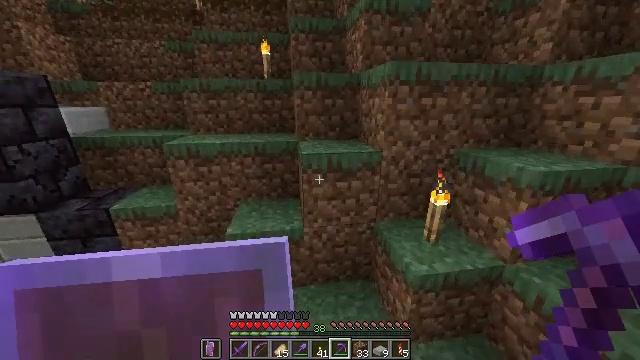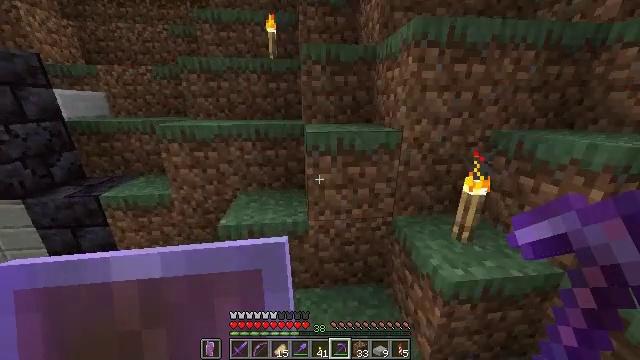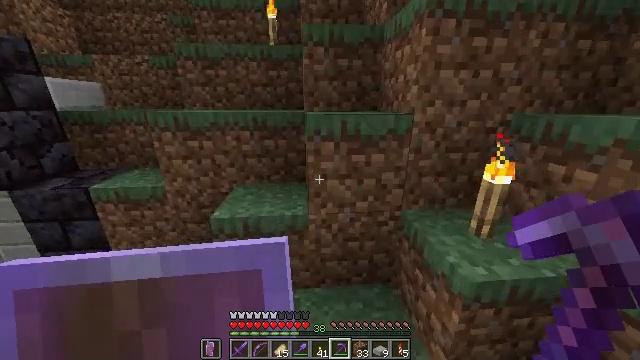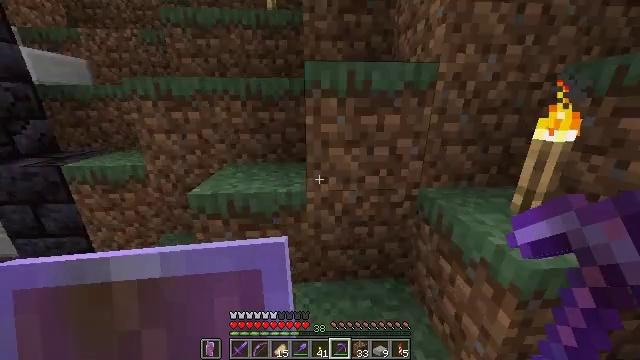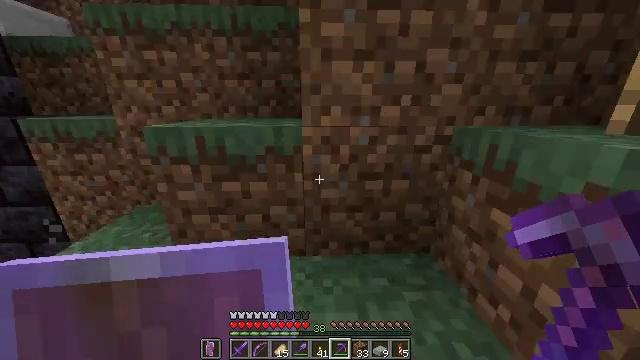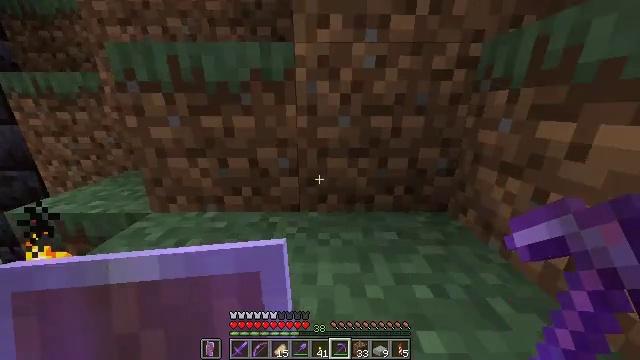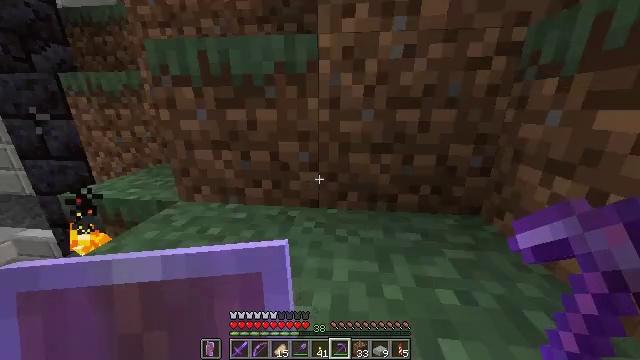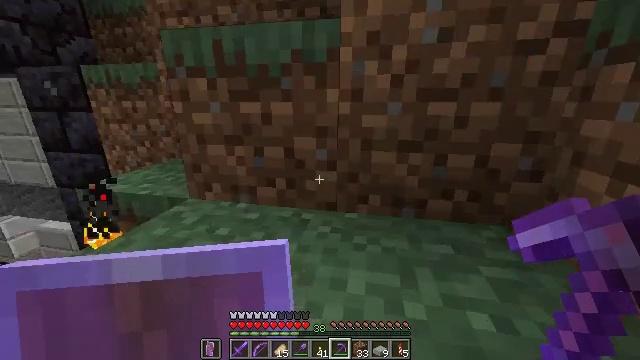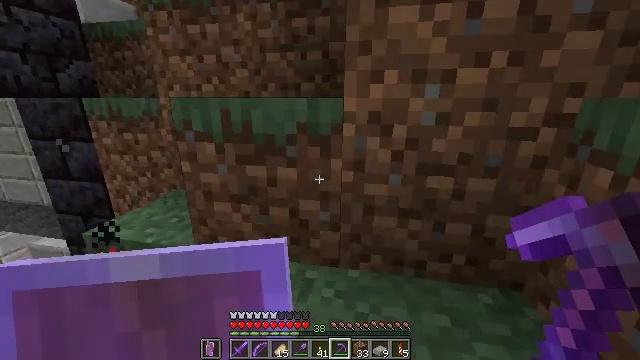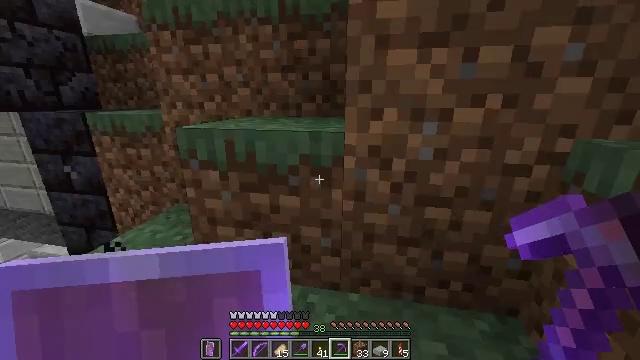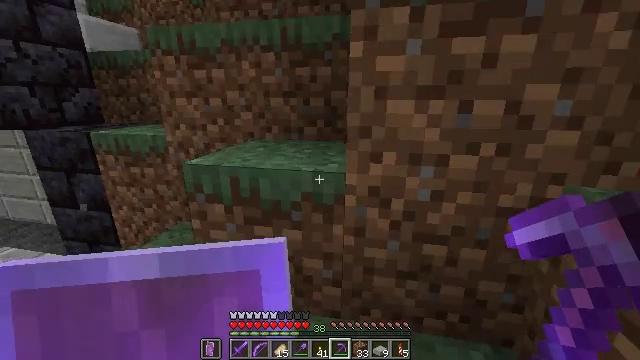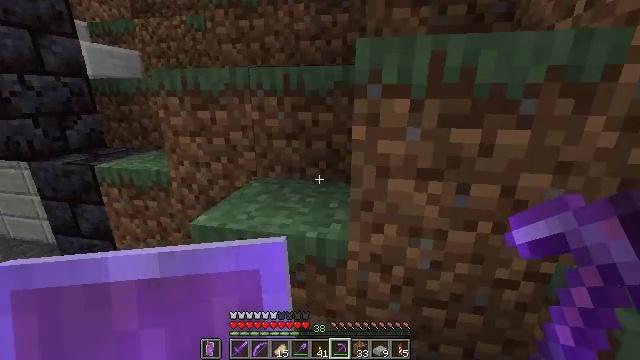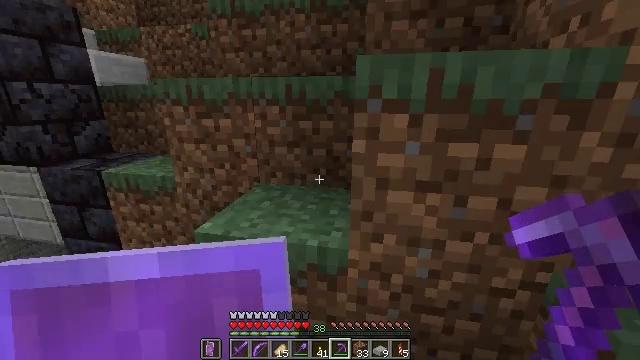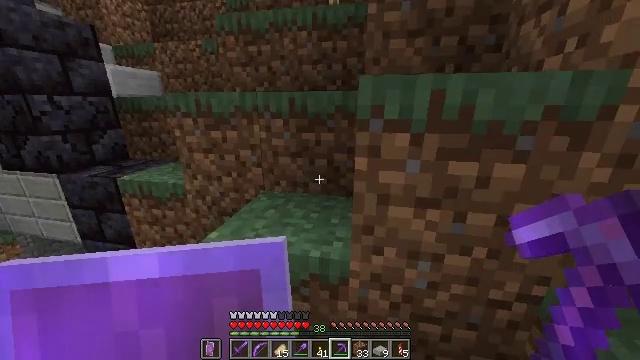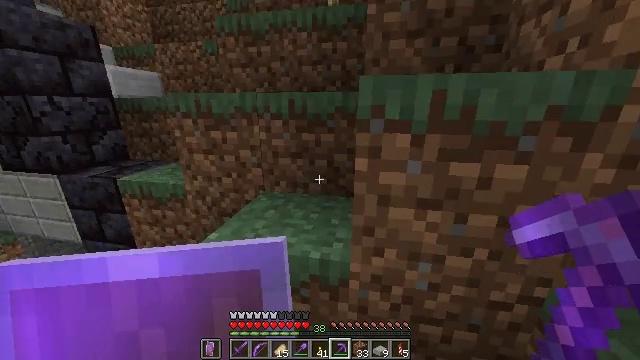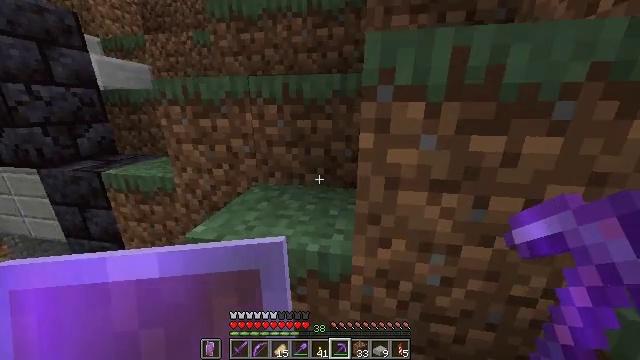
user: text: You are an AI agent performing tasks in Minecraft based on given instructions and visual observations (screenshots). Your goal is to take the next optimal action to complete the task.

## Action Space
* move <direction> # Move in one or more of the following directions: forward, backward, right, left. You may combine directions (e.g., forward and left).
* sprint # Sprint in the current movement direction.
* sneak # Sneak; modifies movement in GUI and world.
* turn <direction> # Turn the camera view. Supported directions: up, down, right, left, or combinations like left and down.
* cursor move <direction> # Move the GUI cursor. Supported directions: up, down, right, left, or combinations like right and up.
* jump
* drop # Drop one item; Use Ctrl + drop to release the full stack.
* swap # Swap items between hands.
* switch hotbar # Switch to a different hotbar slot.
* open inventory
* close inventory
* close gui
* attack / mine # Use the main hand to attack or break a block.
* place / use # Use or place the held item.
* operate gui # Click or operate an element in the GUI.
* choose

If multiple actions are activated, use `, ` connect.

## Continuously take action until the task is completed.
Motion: motion action
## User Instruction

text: Remove the topsoil to get podzol.
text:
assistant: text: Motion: move forward, sprint, turn left, jump
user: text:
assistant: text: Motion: move forward, sprint, jump
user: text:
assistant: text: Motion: move forward, sprint, turn left, jump
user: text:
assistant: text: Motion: move forward, sprint, turn left, jump
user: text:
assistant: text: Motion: move forward, sprint, turn left
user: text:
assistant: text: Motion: move forward, sprint, turn left
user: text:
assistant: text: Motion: move forward, sprint, turn left
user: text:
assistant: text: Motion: move forward, sprint, jump
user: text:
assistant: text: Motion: move forward, sprint, jump
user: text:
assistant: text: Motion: move forward, sprint, jump
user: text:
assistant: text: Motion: move forward, sprint, jump
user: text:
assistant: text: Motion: move forward, sprint, jump
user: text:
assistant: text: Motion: move forward, sprint
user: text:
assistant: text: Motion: move forward, sprint
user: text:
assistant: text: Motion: move forward, sprint, turn right
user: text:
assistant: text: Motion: move forward, sprint
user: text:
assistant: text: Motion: move forward, sprint
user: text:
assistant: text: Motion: move forward, sprint
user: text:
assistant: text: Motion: move forward, sprint, turn left, jump
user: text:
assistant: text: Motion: move forward, sprint, jump
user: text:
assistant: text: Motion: move forward, sprint, jump
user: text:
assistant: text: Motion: move forward, sprint, jump
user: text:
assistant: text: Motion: move forward, sprint
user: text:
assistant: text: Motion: move forward, sprint
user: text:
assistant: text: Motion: move forward, sprint, turn right
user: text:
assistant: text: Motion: move forward, sprint
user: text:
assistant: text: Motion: move forward, sprint
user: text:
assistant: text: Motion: move forward, sprint
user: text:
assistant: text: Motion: move forward, sprint
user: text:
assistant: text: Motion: move forward, sprint, jump